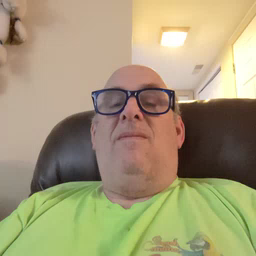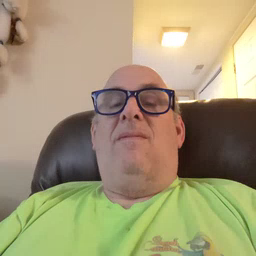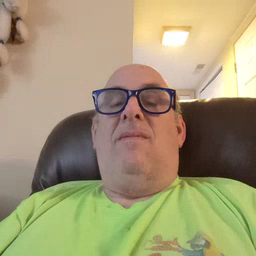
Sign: dad